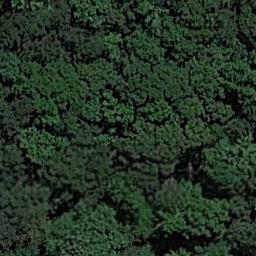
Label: forest